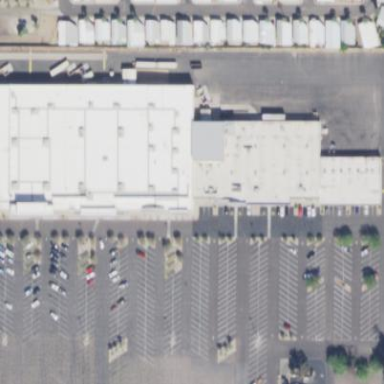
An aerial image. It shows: Retail area.